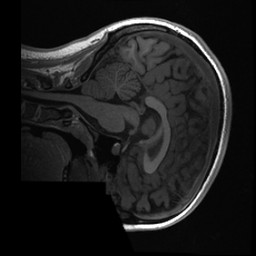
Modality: T1w
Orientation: sagittal
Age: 18
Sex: female